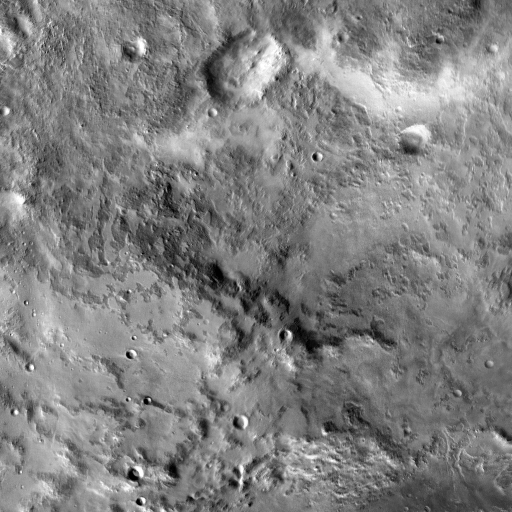
Crater classes present: Background, Other, Buried, Secondary